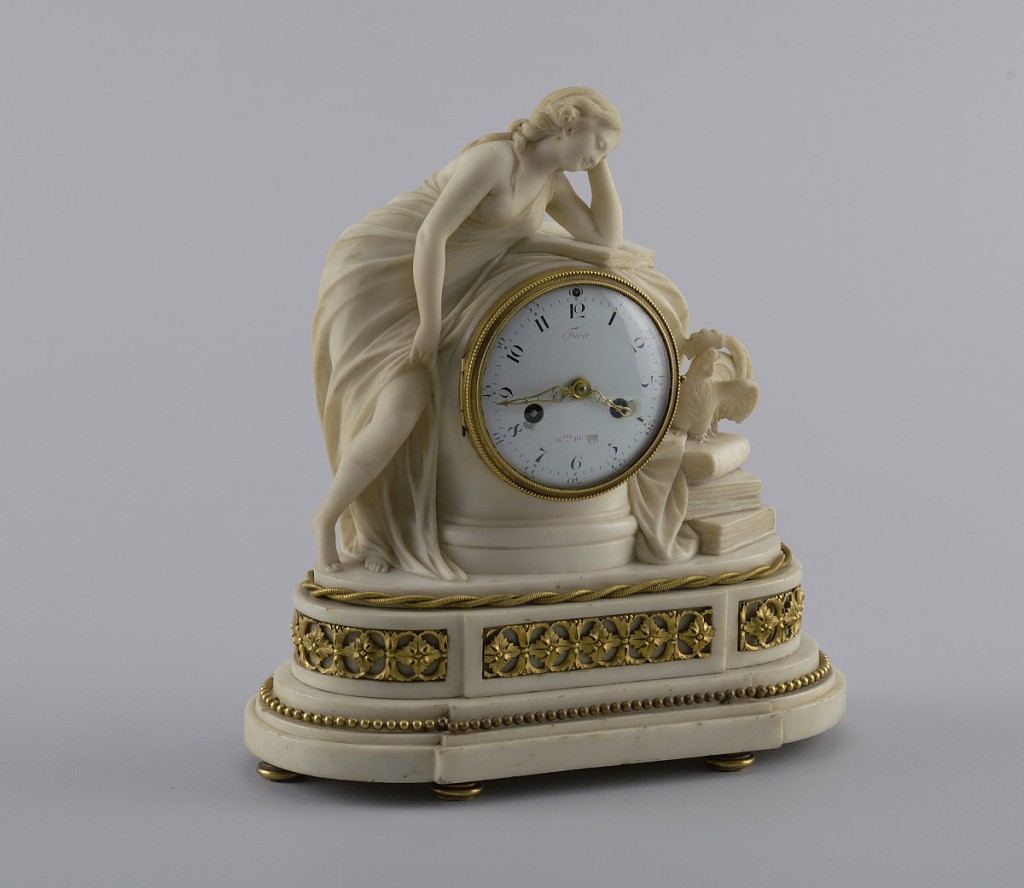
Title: Clock
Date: ca. 1795
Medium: marble, bronze, gilding
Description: Louis XVI Marble Mantle Clock: The movement set into a draped plinth against which a woman leans, a cock on books to the right. On ormolu mounted stepped oval plinth. The movement signed Furet, Horloger du Roy, the latter effaced. 12 1/4'' high